Interaction volume radius: 5 \u00c5
Interaction volume height: 25 \u00c5
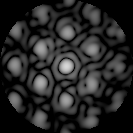
Disorder parameter: 0.3538